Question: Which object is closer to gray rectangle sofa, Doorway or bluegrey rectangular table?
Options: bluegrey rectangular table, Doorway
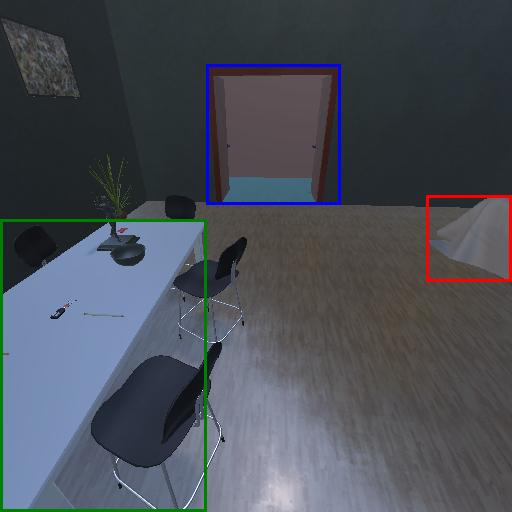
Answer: bluegrey rectangular table